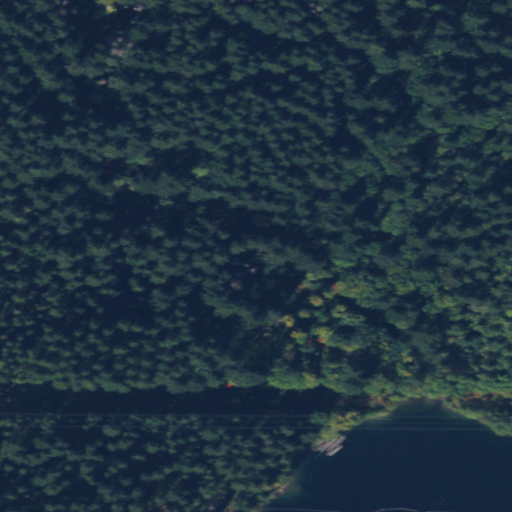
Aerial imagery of plain(s) in Washington named Butler Brown Flats containing evergreen forest, mixed forest, and open water